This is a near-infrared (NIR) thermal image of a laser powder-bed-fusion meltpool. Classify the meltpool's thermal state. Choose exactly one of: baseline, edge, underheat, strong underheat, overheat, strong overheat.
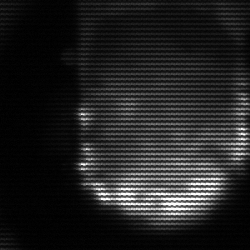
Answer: baseline